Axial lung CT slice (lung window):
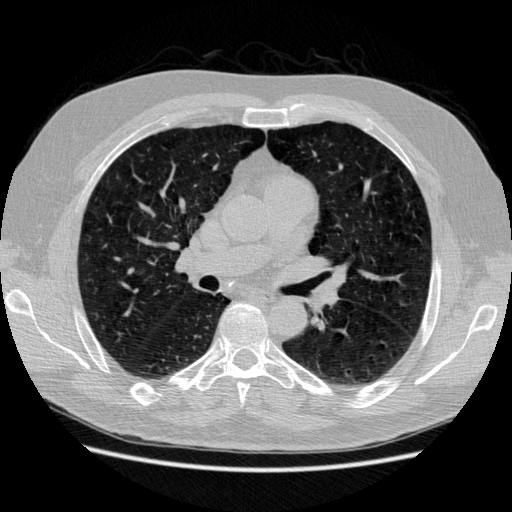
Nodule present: no